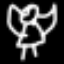
Label: angel